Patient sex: M
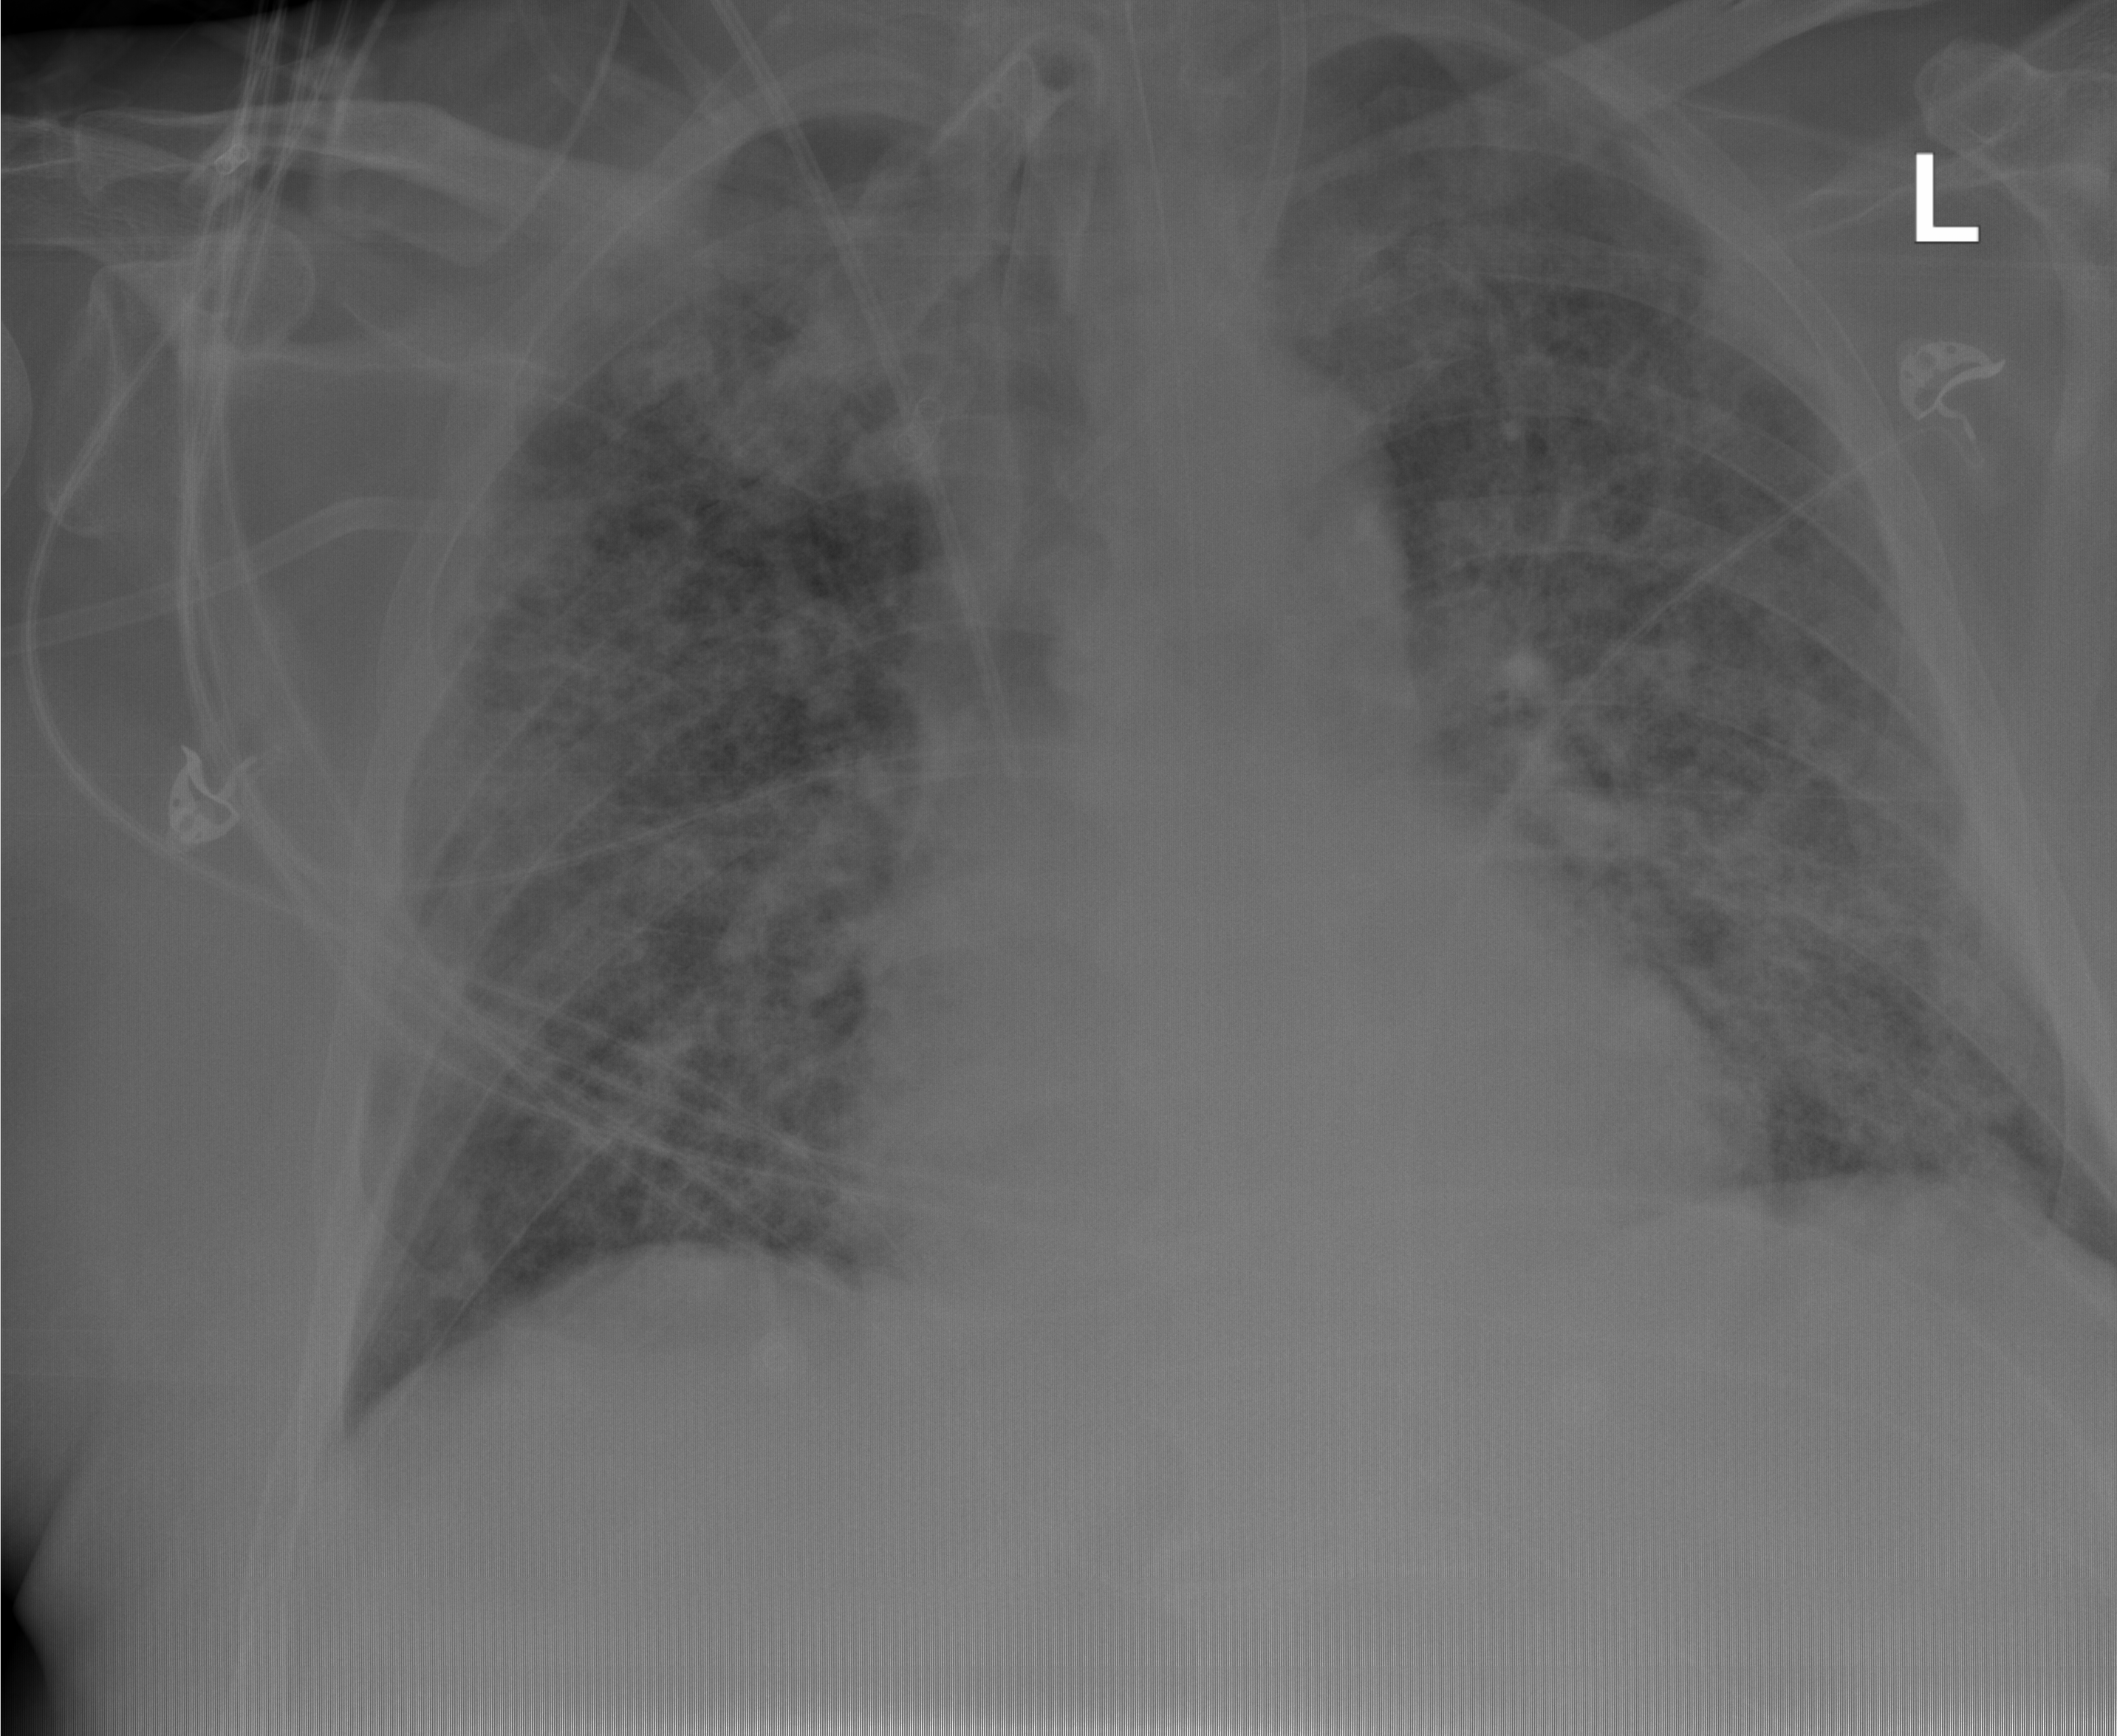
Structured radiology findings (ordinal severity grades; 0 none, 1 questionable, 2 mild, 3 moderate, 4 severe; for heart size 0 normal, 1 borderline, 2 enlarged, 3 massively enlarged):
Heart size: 2
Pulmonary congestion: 2
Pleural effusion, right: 0
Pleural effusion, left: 0
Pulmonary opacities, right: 4
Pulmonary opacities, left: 4
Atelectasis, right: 2
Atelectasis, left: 2